Question: I have a setup that looks like:

I am using windows authentication to encrypt the connections. The Main Service is secure, no one has access to it, so it is safe to store the username and passwords of each Node service in order to connect to them whenever they are available.
The main service sends confidential information to each WCF Node Service. Because the connection is encrypted I know is going to be hard for someone to decrypt it.
Let's say Tom is a user that is using the top left laptop on the diagram where the WCF Node Service is running. The WPF clients are administrators (bottom users on diagram) and they can perform actions on Tom's computer. Tom requires to see the content of an encrypted file. Tom does not have permission to have the password to decrypt that file; therefore, Tom then ask's the administrator to please decrypt that file for him. The administrator will then send the password to the Main Service encrypted, the main wcf service will locate Tom's computer and execute the method 'UnencryptFile(string location, string password)' on Tom's computer.
How can I prevent Tom from getting that password? If he replaces the WCF Node Service with his own replacing the method 'UnencryptFile(string location, string password) ... MesageBox.Show(password)' he will be able to get the password. Also what happens if Tom debugs the WCF Node Service. Is it possible to debug an executable? If that is the case then he will be able to see the password that way.
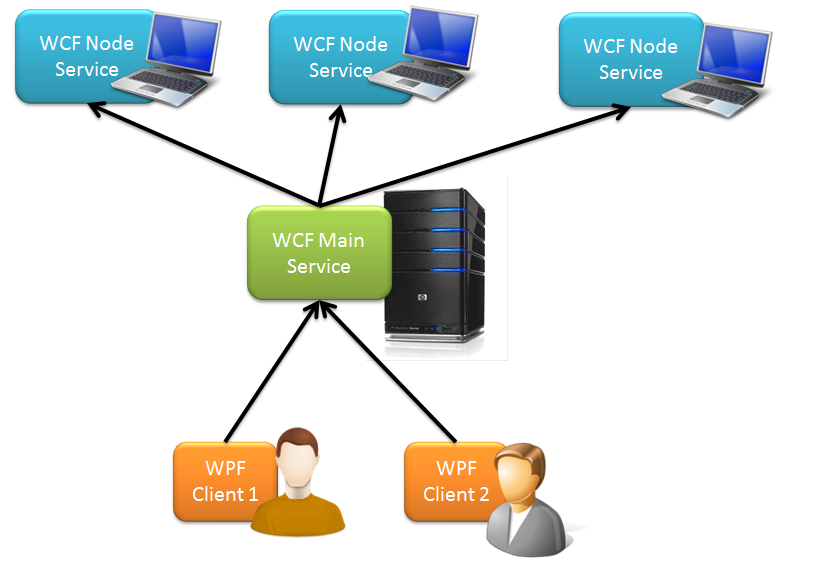
Answer: Unfortunately there is no way to stop Tom from getting the password. Ultimately if Tom knows what he's doing, he can get the password in one way or another. Some possibilities include performing a memory dump while the key is in memory, and reverse engineering the binary to save it out somewhere as you mentioned.
The "correct" way to do this is to have Tom send the file to either the admin or the Main Service, and have the service return the unencrypted contents.
The bottom line is that if you send Tom the key, no matter what you do to your client you can't stop Tom from recovering the key if he is sufficiently savvy with RE techniques.